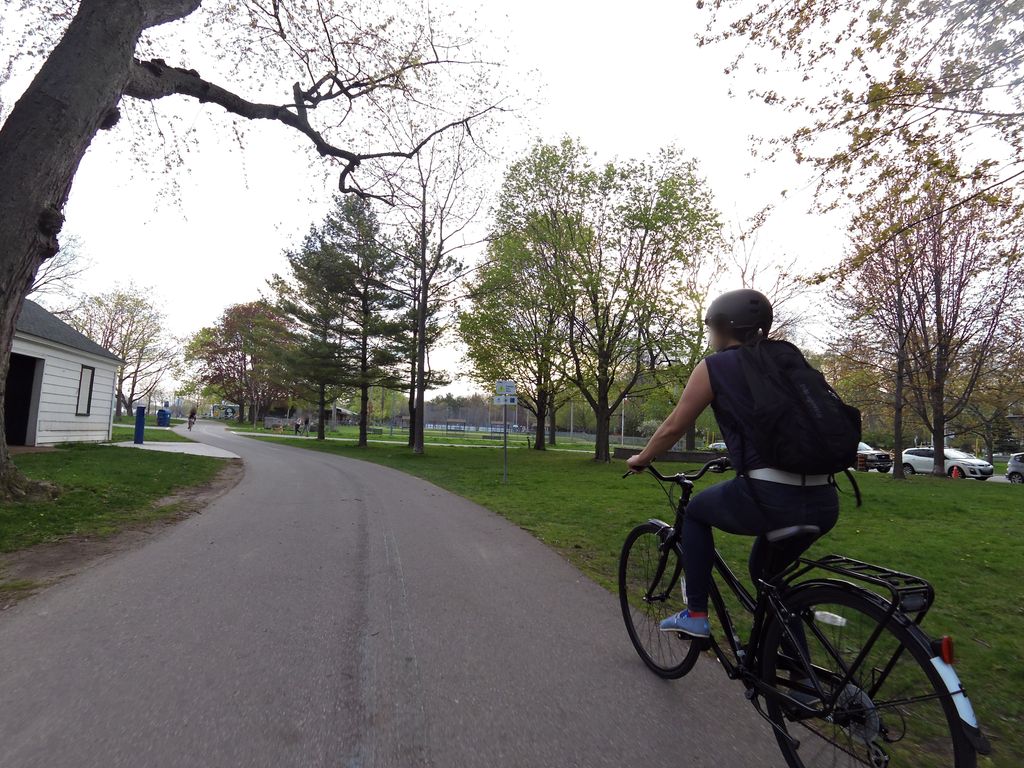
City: toronto